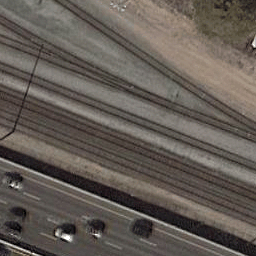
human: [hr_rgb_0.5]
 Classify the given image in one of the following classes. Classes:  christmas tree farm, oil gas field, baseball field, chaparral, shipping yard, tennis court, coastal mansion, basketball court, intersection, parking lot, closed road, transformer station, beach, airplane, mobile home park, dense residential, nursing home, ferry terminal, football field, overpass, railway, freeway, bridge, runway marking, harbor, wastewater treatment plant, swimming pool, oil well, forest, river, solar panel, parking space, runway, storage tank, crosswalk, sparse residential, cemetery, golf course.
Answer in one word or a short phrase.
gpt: railway